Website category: auto
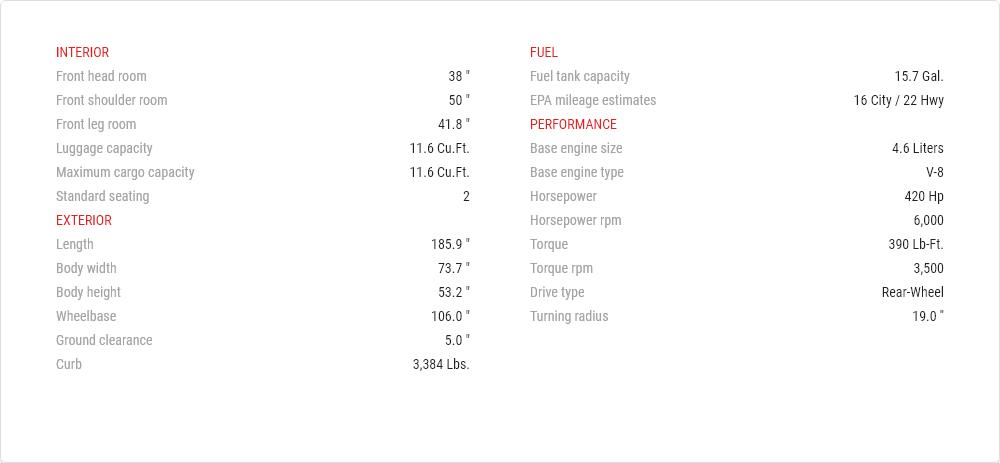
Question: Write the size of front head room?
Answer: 38 "

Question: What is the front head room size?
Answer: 38 "

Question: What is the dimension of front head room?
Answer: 38 "

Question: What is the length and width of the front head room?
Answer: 38 "

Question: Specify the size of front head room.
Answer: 38 "

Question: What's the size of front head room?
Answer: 38 "

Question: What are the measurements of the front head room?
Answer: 38 "

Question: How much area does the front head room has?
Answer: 38 "

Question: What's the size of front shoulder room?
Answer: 50 "

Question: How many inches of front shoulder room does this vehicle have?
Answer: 50 "

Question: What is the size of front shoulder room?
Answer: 50 "

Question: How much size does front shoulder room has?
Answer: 50 "

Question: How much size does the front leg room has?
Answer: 41.8 "

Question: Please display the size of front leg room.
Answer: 41.8 "

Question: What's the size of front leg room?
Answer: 41.8 "

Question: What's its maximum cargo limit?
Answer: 11.6 cu.ft.

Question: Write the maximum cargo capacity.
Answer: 11.6 cu.ft.

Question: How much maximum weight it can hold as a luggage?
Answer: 11.6 cu.ft.

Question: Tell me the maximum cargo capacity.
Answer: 11.6 cu.ft.

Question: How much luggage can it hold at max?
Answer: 11.6 cu.ft.

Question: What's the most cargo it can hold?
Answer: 11.6 cu.ft.

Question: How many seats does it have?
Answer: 2

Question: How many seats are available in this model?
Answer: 2

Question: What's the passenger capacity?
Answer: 2

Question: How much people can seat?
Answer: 2

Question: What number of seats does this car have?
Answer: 2

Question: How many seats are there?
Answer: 2

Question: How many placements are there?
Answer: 2

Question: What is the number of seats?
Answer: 2

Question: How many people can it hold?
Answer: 2

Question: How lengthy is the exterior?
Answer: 185.9 "

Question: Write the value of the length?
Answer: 185.9 "

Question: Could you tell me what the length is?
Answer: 185.9 "

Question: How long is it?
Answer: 185.9 "

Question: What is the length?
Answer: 185.9 "

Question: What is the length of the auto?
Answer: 185.9 "

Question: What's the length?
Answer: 185.9 "

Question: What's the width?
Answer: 73.7 "

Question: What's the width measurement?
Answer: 73.7 "

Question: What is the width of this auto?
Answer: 73.7 "

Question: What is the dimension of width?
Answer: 73.7 "

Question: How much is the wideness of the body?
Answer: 73.7 "

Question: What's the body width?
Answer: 73.7 "

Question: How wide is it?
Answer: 73.7 "

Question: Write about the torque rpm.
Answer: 3,500

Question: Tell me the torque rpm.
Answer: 3,500

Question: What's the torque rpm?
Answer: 3,500

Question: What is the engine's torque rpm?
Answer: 3,500

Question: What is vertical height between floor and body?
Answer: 5.0 "

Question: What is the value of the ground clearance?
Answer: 5.0 "

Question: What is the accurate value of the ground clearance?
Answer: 5.0 "

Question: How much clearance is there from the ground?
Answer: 5.0 "

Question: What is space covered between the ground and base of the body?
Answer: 5.0 "

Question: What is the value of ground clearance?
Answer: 5.0 "

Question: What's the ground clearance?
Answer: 5.0 "

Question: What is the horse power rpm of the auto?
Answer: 6,000

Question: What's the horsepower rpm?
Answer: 6,000

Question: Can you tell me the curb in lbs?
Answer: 3,384 lbs.

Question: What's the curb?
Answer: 3,384 lbs.

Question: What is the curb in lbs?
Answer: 3,384 lbs.

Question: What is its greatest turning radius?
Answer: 19.0 ''

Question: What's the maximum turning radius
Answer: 19.0 ''

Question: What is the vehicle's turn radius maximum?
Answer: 19.0 ''

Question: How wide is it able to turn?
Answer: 19.0 ''